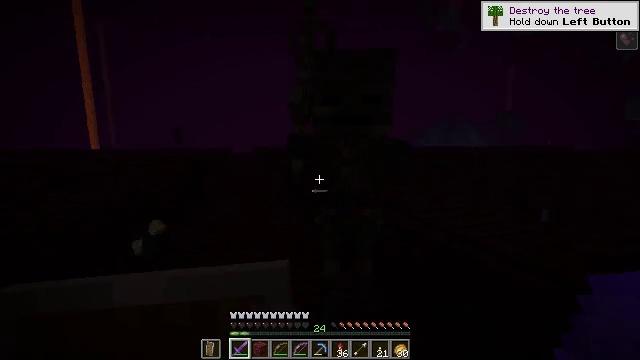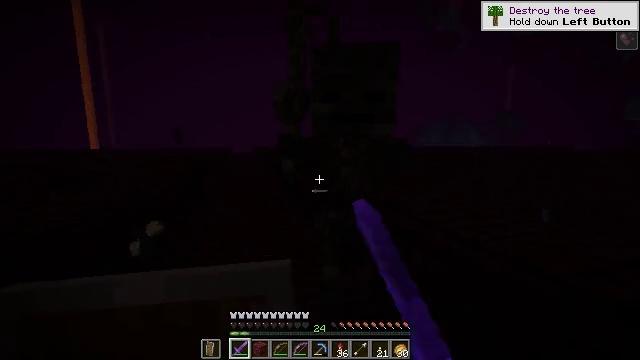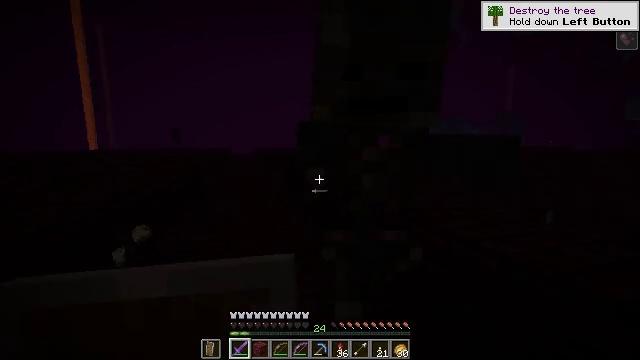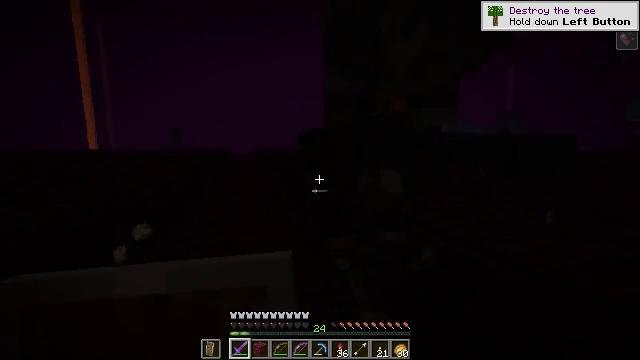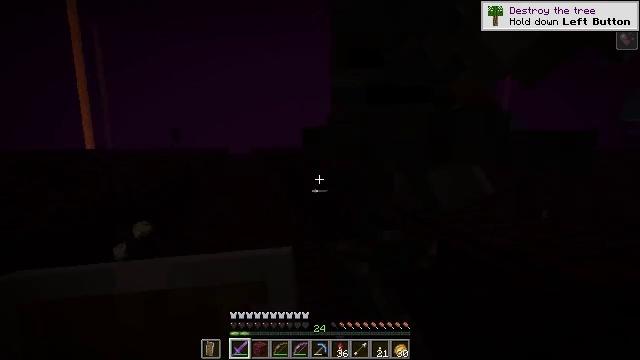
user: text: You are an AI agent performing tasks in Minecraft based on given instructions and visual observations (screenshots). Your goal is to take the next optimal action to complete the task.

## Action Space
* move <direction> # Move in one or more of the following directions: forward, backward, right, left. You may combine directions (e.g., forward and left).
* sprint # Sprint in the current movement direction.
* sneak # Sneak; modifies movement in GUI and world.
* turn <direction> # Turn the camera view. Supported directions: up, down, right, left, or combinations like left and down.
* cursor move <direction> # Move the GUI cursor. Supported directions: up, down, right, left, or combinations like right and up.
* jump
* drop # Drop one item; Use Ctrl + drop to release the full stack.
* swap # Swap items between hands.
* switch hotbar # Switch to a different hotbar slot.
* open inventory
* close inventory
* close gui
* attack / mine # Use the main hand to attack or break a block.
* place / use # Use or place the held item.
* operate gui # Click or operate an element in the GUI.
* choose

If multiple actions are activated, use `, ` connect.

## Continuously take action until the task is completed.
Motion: motion action
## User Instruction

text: Hunt the wither skeleton.
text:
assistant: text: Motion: move forward, attack / mine
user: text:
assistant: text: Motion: attack / mine
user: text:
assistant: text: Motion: move back, attack / mine
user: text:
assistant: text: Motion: move back, attack / mine
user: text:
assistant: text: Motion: attack / mine